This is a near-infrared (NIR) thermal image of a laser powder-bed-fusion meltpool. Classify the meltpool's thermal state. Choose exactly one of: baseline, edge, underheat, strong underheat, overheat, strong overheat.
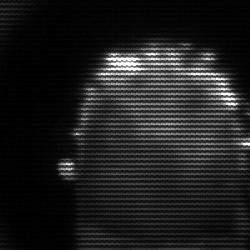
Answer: baseline